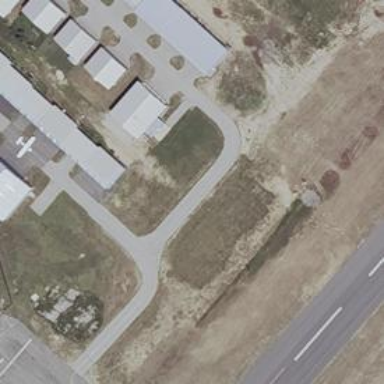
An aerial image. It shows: Image of taxiway at airport.